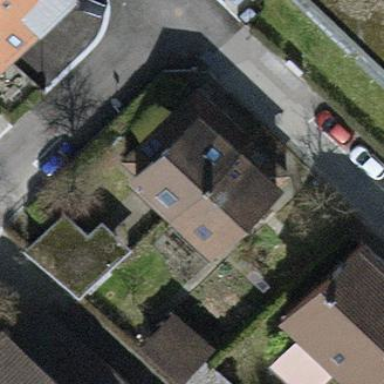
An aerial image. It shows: Semidetached house.